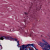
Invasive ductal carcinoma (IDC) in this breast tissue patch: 0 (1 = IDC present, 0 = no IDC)